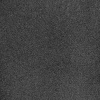
Atmospheric dust classification: not_dusty